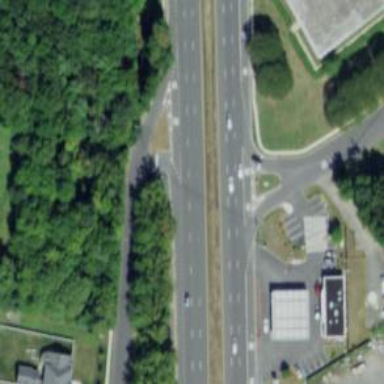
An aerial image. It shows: Trunk link highway.